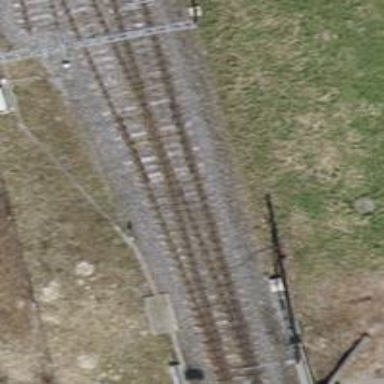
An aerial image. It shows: Single railway track with electrified contact line. It is spur track.